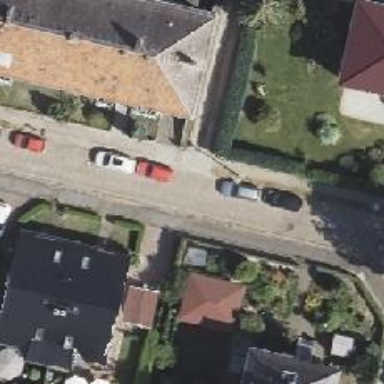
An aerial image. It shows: Residential road with sidewalks on both sides.